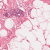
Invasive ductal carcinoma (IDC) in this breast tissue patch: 0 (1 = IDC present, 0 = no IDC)